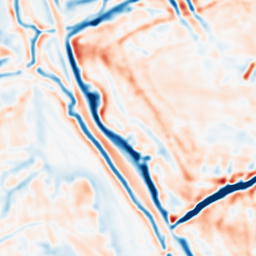
Category: multiscale
Decomposition family: dog
Decomposition parameters: sigma_low: 2
sigma_high: 5
Upsampling method: quadratic
Upsampling parameters: scale: 2
Upsampling scale: 2